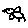
Label: bird